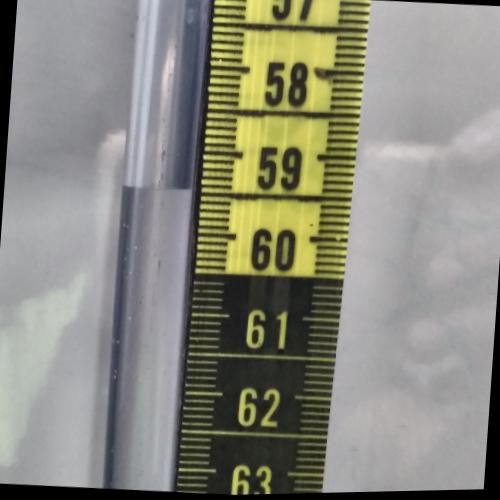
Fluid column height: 59.4 cm